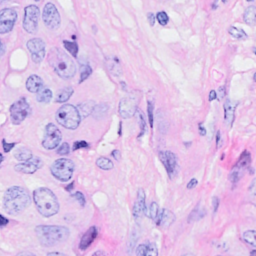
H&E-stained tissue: Breast